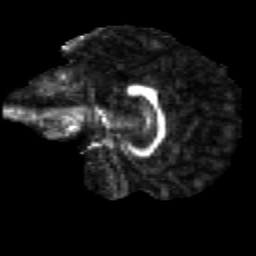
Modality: FA
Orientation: sagittal
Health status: healthy
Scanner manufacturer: siemens
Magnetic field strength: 3 T
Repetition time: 12 s
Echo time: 0.092 s